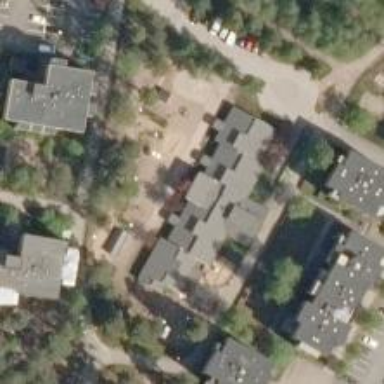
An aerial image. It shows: Building.